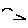
Label: bird